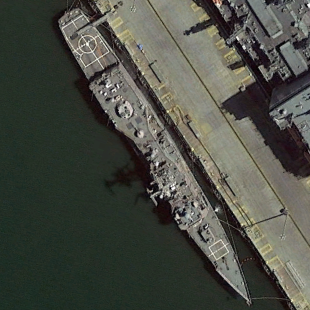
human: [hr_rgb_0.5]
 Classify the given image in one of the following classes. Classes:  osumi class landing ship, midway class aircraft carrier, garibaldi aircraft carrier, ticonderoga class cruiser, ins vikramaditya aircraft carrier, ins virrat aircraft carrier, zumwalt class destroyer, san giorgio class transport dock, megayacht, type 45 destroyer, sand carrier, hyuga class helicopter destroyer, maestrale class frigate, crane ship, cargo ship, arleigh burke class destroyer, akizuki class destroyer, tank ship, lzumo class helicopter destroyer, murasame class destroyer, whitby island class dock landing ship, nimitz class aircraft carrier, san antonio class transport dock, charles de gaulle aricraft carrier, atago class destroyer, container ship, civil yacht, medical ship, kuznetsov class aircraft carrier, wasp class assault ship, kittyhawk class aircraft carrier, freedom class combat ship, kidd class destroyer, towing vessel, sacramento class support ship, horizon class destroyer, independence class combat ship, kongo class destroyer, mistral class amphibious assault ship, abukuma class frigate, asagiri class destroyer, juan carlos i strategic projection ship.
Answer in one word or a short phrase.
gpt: Ticonderoga class cruiser